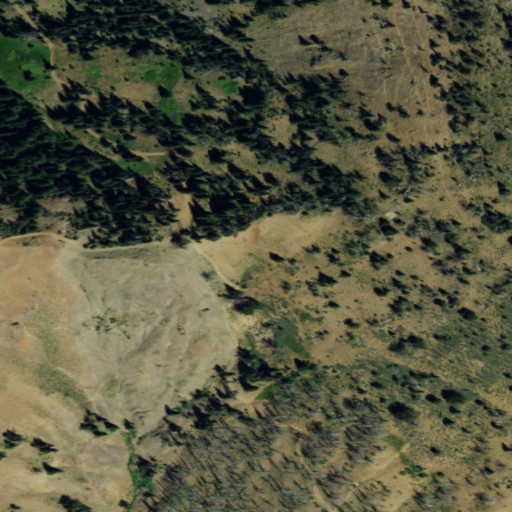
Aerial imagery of gap in Washington named Narrowneck Gap containing shrub, evergreen forest, and grassland